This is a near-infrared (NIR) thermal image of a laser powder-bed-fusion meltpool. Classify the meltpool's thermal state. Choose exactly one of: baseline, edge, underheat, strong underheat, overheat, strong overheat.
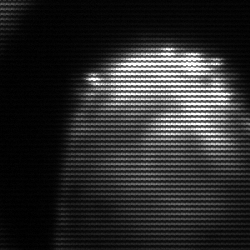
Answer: edge